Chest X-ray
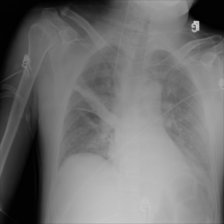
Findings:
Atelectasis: positive
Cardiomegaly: negative
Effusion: negative
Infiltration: positive
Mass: negative
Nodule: negative
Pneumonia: negative
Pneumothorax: negative
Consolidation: negative
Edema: negative
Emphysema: negative
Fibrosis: negative
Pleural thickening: negative
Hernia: negative